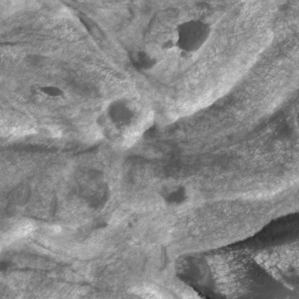
Label: non_frost